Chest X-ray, PA view. Patient: 64 years old, sex M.
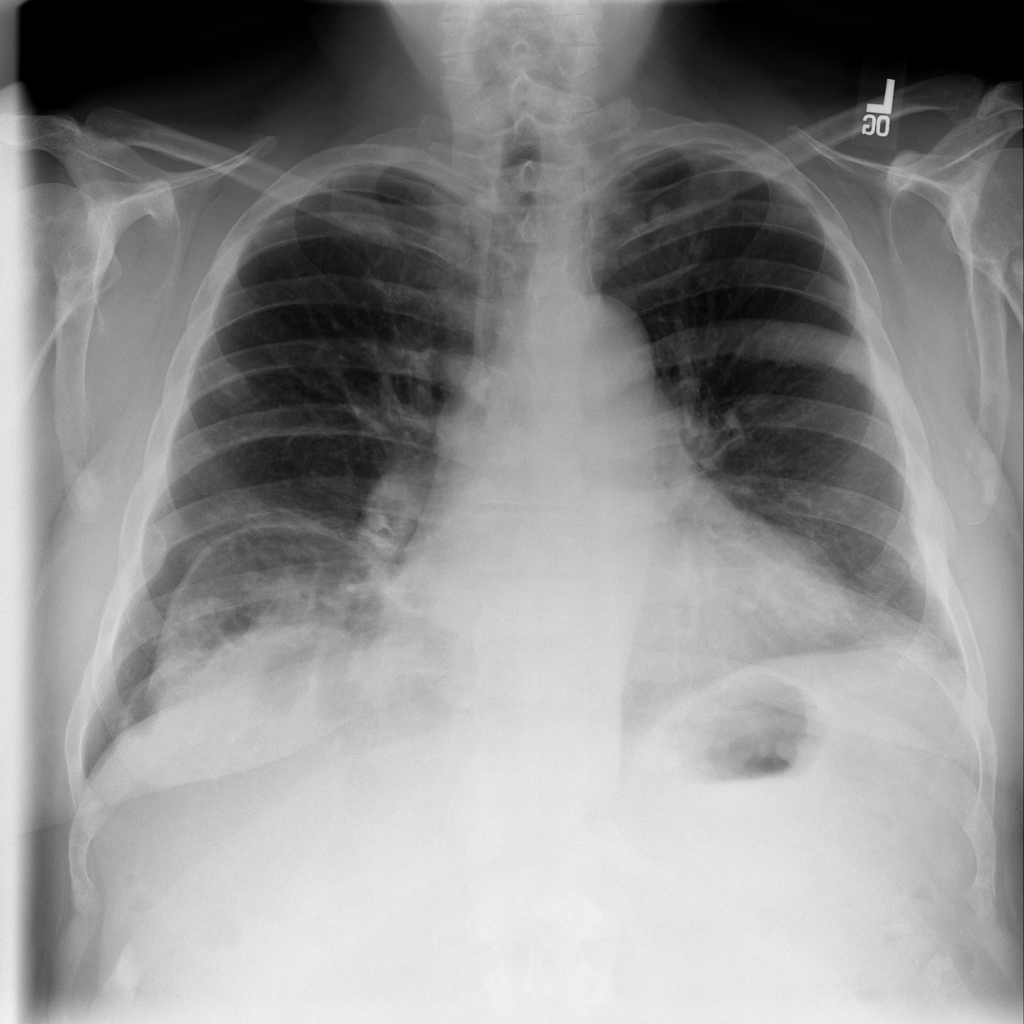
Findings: Cardiomegaly